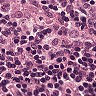
Metastatic tissue present: no